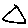
Label: triangle